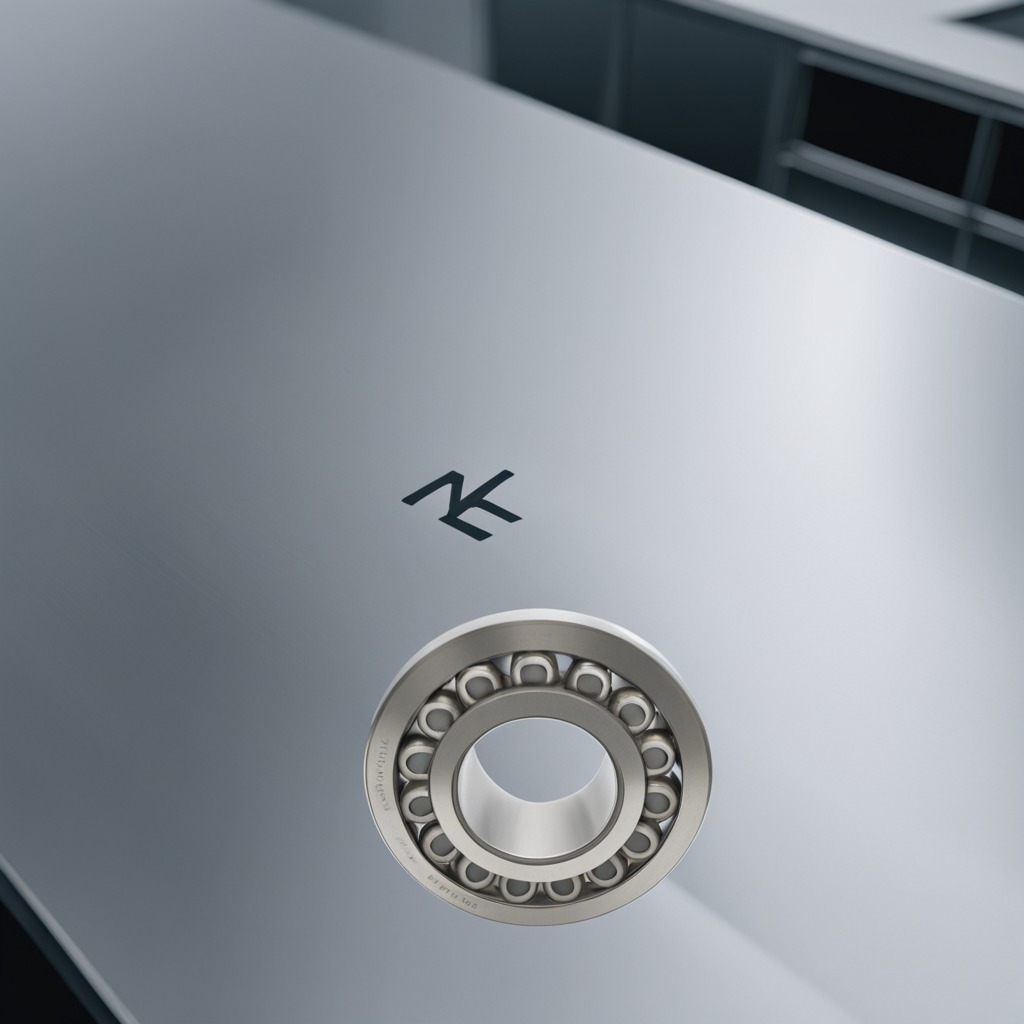
A metal ball bearing is lying on a stainless steel table in a high-end prototyping lab.